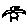
Label: bird